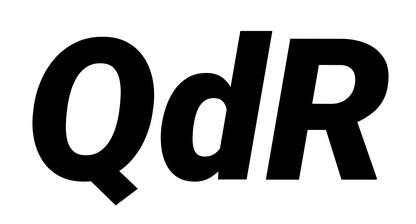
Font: Roboto-Italic_Black_Italic